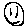
Label: smiley face